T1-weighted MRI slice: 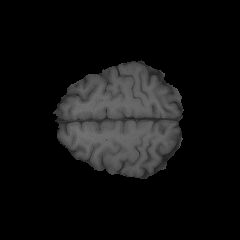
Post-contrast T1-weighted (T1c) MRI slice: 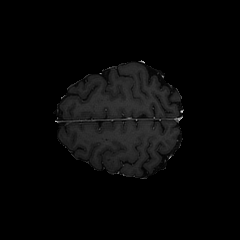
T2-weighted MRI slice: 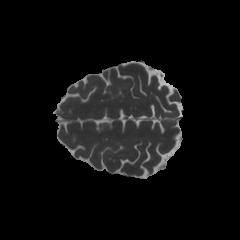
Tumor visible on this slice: no